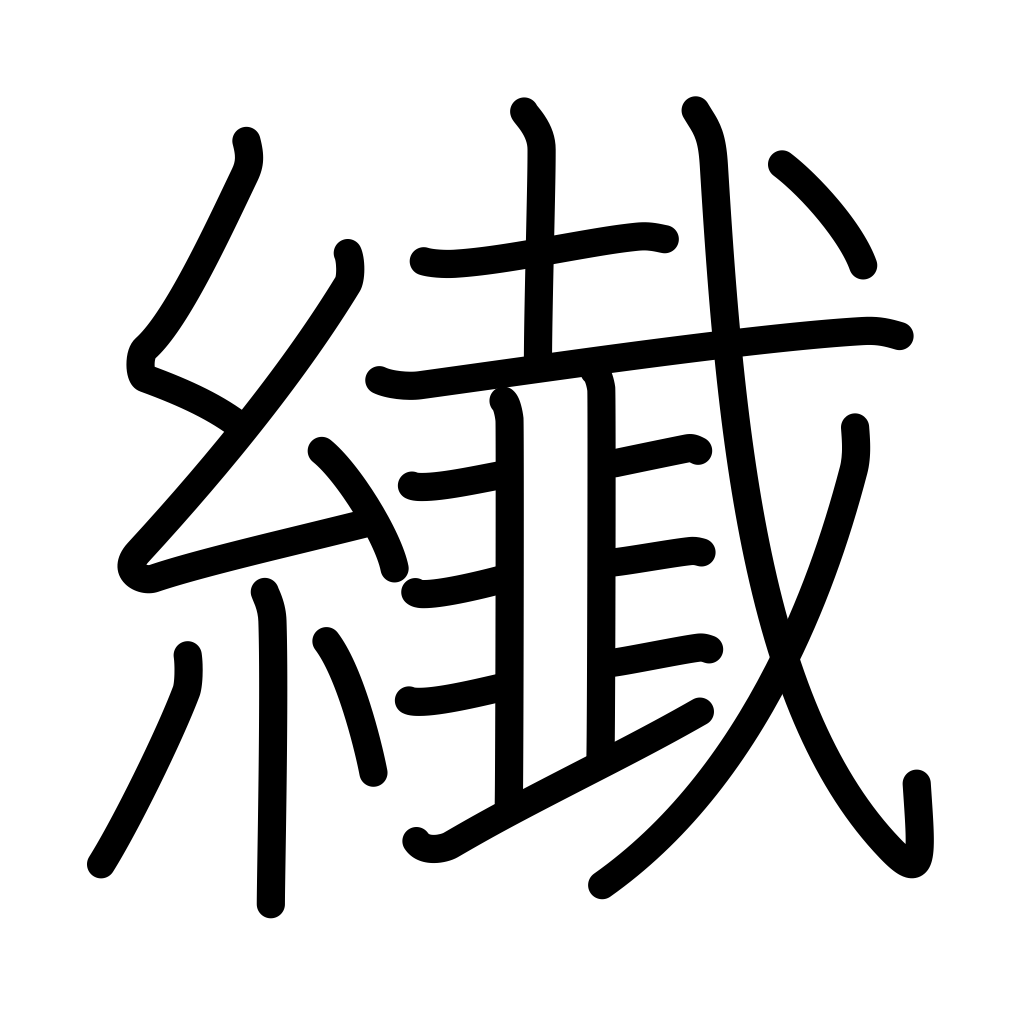
Meaning: fine, delicate, minute, graceful